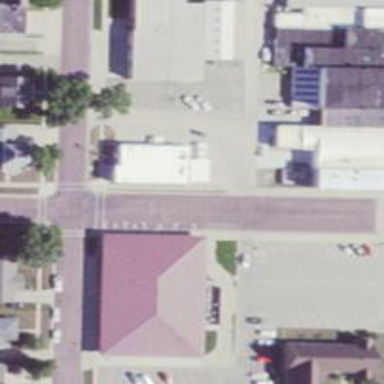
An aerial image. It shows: Post office.